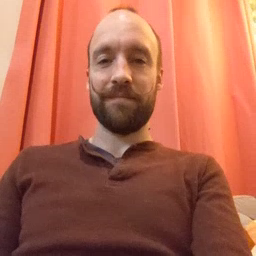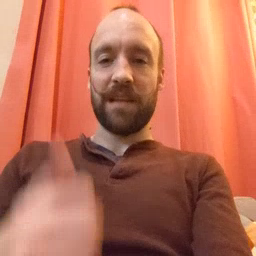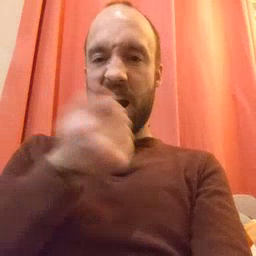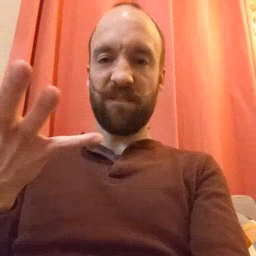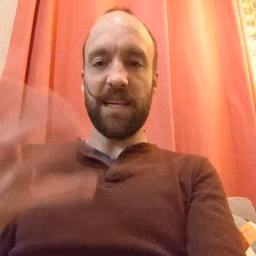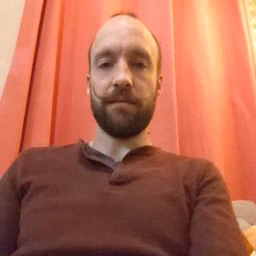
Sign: every